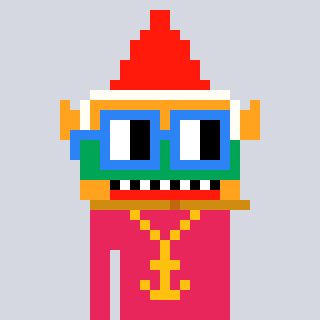
a pixel art character with square blue glasses, a gnome-shaped head and a redpinkish-colored body on a cool background